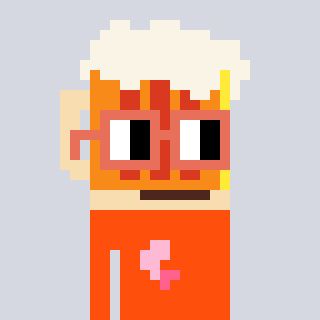
a pixel art character with square orange glasses, a beer-shaped head and a orange-colored body on a cool background